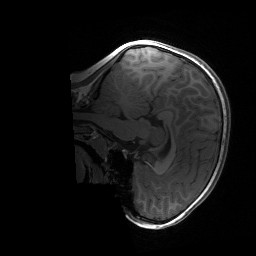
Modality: T1w
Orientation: sagittal
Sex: female
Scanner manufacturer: siemens
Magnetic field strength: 3 T
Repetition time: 1.9 s
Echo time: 0.00243 s